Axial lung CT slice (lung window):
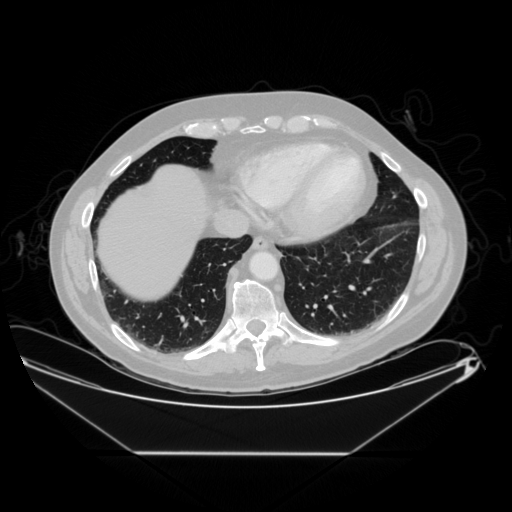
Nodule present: no